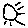
Label: sun